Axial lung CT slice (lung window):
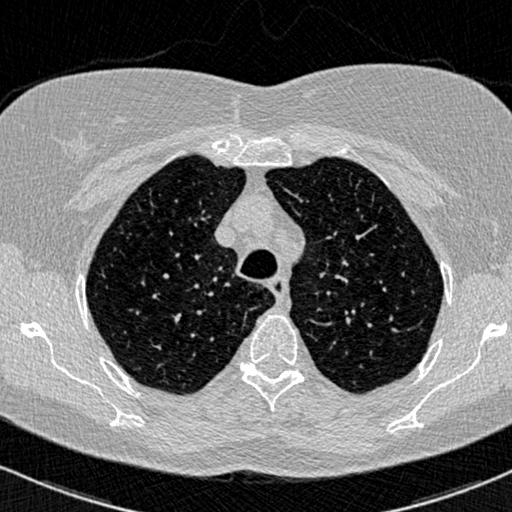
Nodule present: no